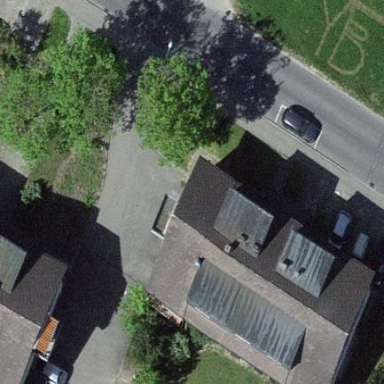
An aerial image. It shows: Residential building.